Interaction volume radius: 5 \u00c5
Interaction volume height: 20 \u00c5
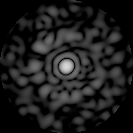
Disorder parameter: 0.837